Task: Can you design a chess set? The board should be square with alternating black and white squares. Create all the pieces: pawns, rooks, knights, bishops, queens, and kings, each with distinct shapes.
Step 4607:
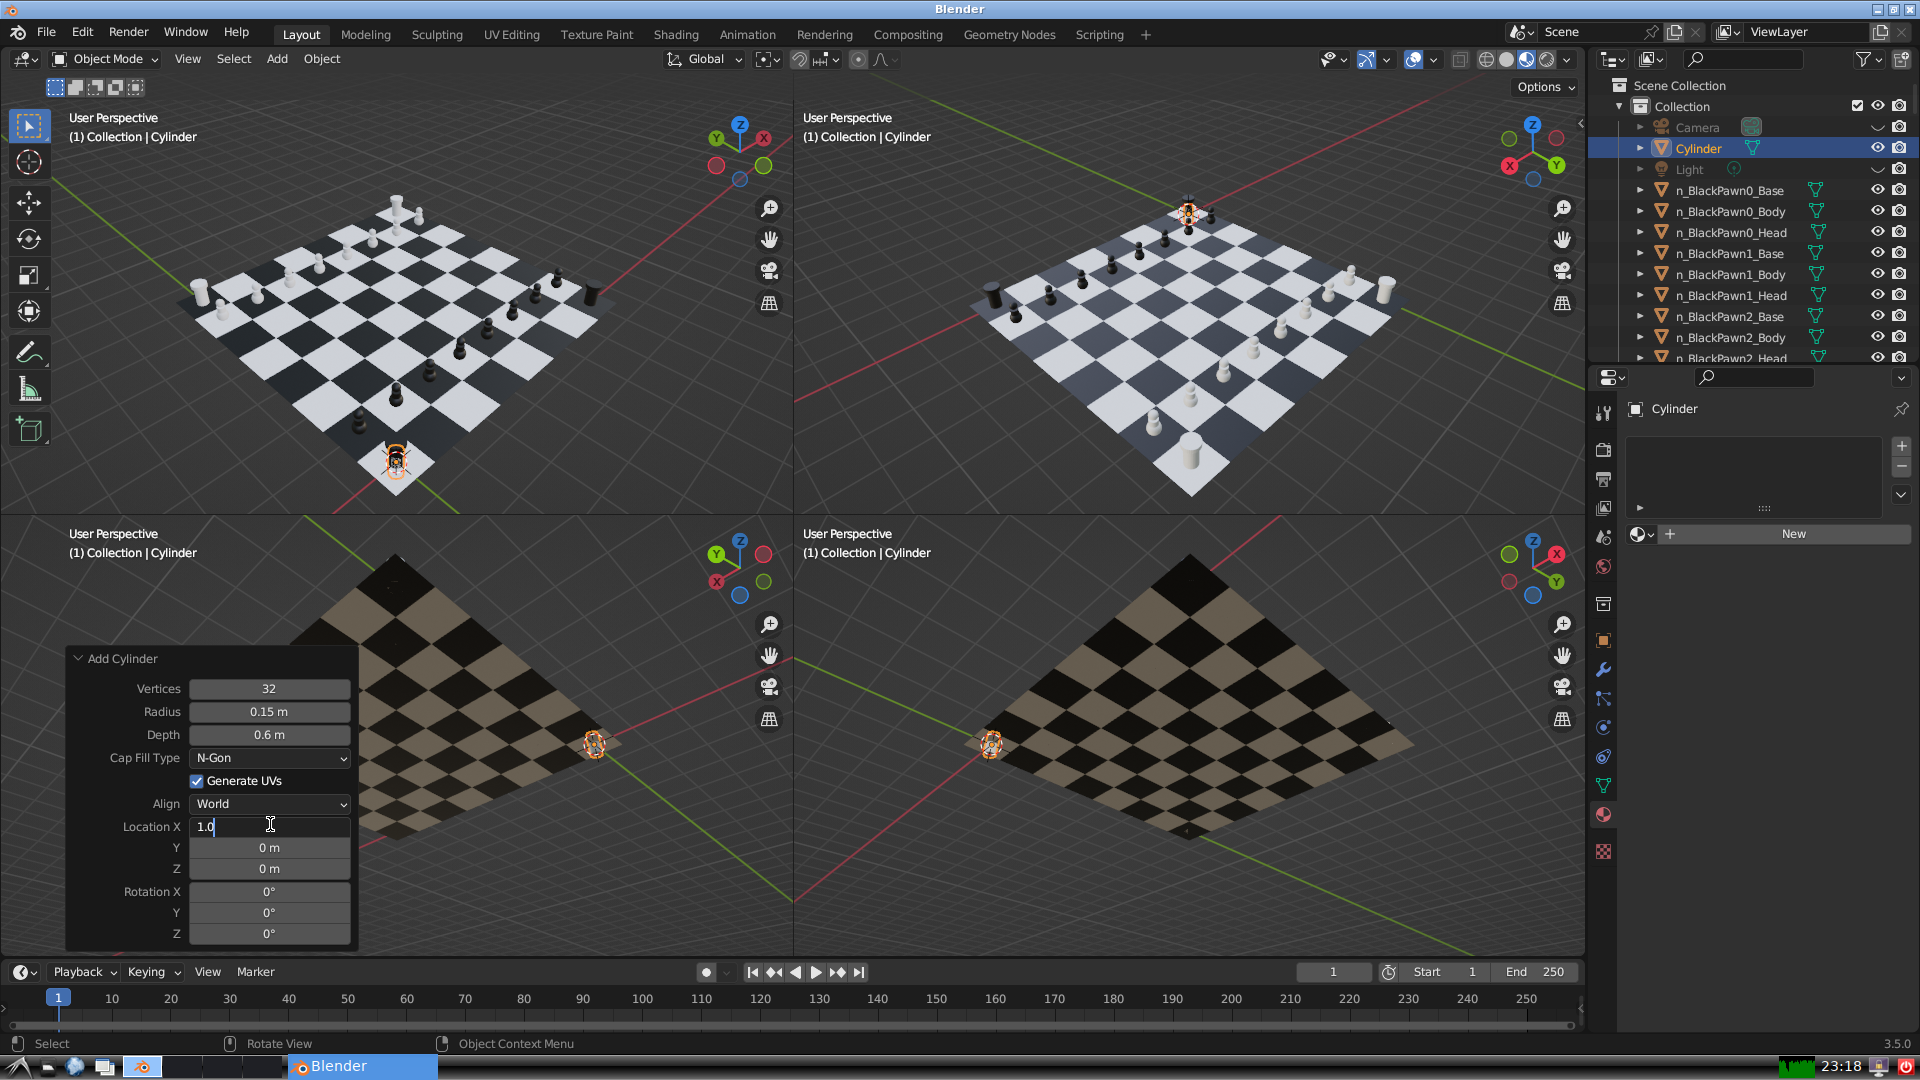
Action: {"key_press": ['Return']}